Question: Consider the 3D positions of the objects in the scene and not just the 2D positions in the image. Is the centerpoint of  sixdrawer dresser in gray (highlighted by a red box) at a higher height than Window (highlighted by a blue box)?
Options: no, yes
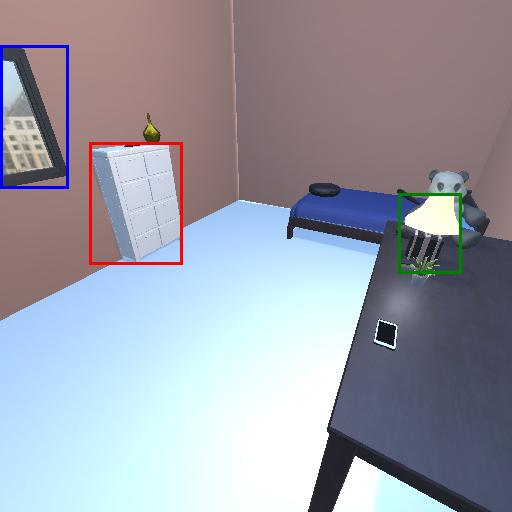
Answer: no